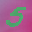
Label: 5